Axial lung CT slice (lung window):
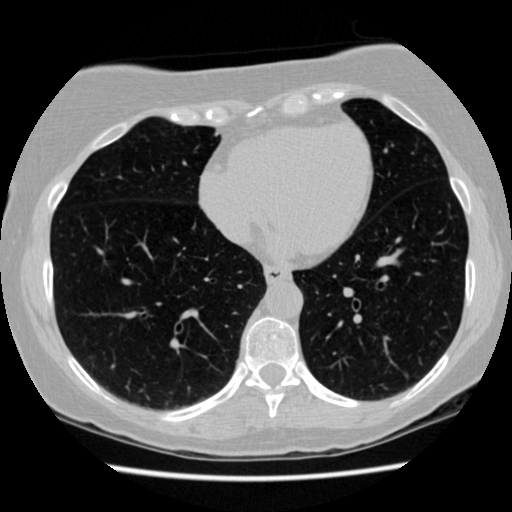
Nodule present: no